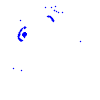
Particle: pion